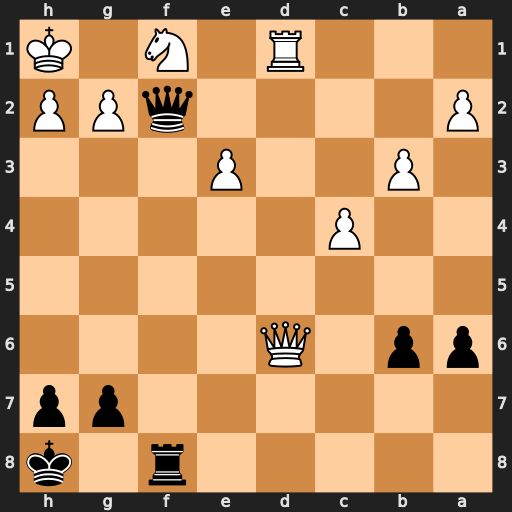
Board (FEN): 5r1k/6pp/pp1Q4/8/2P5/1P2P3/P4qPP/3R1N1K
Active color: b
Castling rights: -
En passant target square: -
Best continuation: Qxf1+ Rxf1 Rxf1#